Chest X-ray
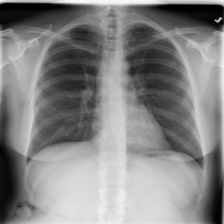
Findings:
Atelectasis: negative
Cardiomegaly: negative
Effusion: negative
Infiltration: negative
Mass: negative
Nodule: negative
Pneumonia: negative
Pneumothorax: negative
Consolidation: negative
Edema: negative
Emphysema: negative
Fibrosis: negative
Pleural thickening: negative
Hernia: negative